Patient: sex M, age 57
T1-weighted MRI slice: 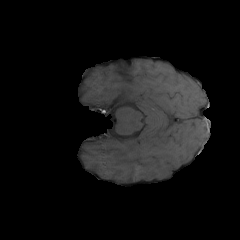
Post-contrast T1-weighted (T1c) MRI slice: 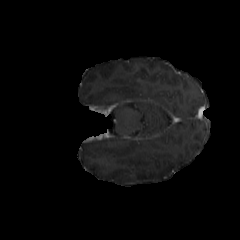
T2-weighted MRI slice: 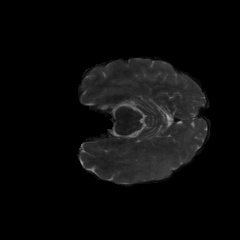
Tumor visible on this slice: yes
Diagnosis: Glioblastoma, IDH-wildtype
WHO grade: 4